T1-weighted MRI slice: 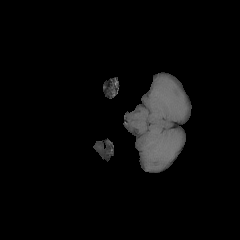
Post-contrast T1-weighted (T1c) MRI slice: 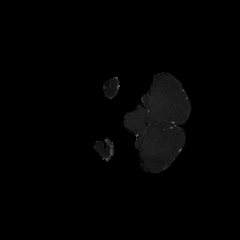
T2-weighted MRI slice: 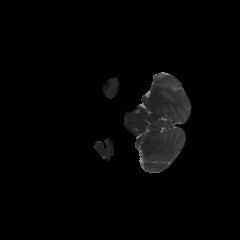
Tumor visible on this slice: no